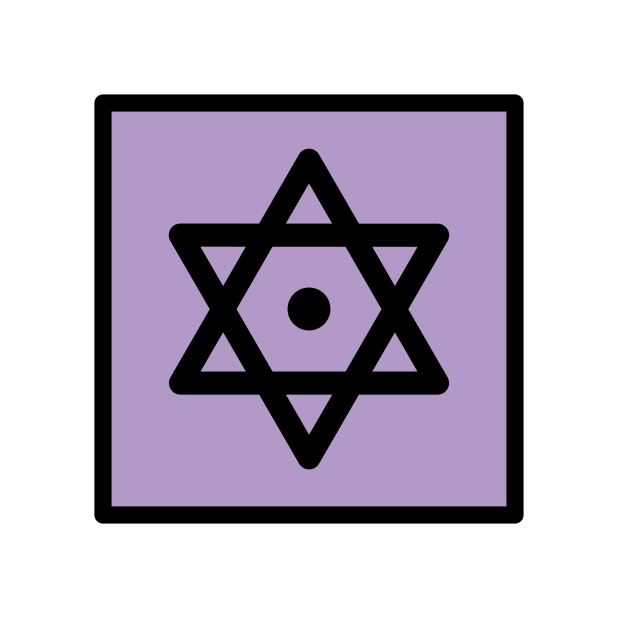
dotted six-pointed star